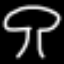
Label: mushroom